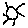
Label: sun